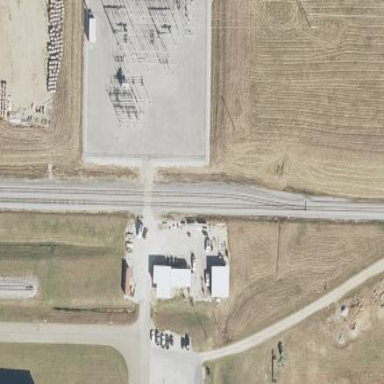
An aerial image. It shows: Industrial power substation enclosed by fence.